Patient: sex M, age 45
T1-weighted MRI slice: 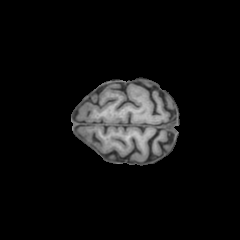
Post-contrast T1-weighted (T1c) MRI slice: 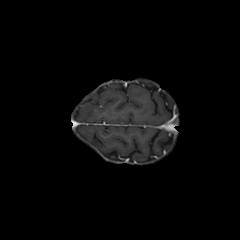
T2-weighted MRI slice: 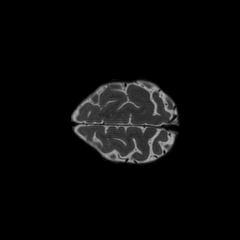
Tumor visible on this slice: no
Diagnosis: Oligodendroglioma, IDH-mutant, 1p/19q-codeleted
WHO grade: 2